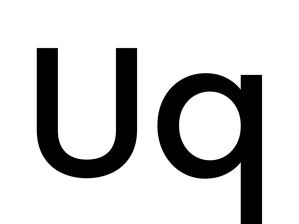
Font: Poppins-Medium